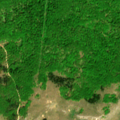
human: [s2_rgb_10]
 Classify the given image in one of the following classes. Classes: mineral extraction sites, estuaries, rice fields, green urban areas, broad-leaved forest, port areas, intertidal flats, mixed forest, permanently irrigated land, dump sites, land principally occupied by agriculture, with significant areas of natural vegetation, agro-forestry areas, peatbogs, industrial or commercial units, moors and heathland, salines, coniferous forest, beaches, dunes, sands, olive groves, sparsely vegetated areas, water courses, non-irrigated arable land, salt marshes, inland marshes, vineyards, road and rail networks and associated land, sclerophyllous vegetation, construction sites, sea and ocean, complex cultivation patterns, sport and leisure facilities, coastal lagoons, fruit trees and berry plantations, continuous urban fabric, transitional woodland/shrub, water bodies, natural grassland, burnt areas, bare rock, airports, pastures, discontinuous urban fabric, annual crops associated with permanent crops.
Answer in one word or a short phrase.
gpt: broad-leaved forest, coniferous forest, natural grassland, transitional woodland/shrub